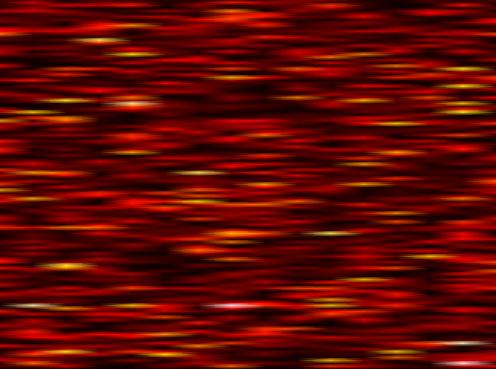
Label: OFDM